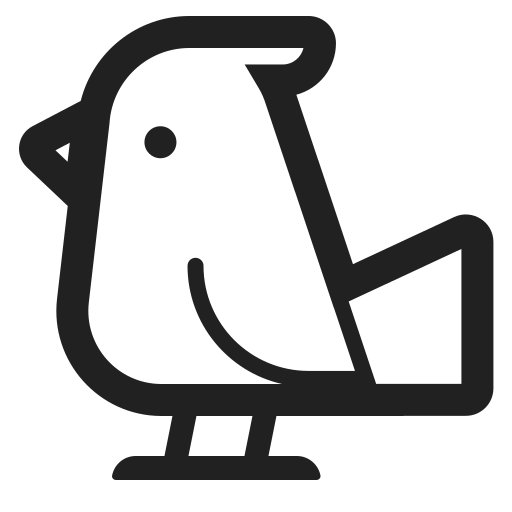
bird high contrast